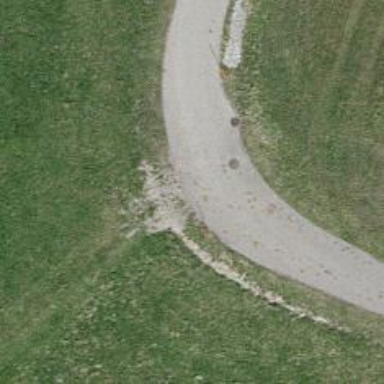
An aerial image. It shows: Driveway with grade 1 track surface.